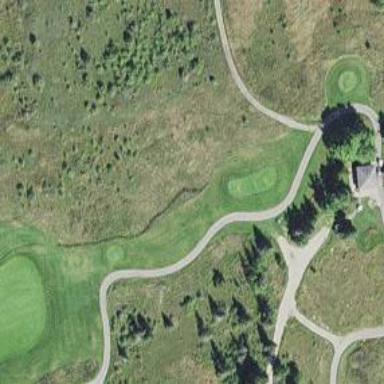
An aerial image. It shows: View of golf hole.